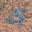
Label: 5